Question: I have a CSV file that I use a SSIS package to import into SQL Server. I am looking at the 'Flat File Source Editor' under 'Data Flow' and I see a list of 'External Column' with the matching 'Output Column'. If I have a new column in my CSV file, how would I add that to be included in the import? I don't see an option to add a new column in the Flat File Source Editor.
Flat File Source Editor view:

Thanks
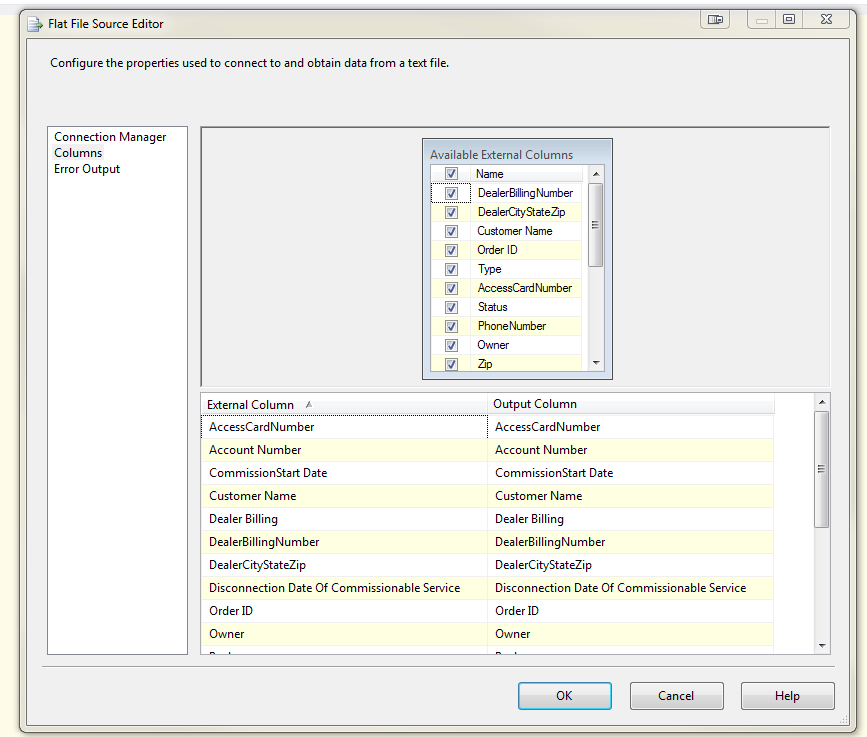
Answer: It is not the flat file source that you need to change, it is the flat file connection manager. Your source references a connection manager. You should see that connection manager listed in the 'Connection Managers' tab below the design surface. Edit the column list on that connection manager (or refresh from your source file). After doing that you should see the new column listed in the Flat File Source component.